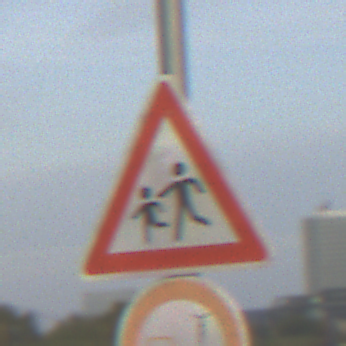
Verkehrszeichen: KinderRechts
Zusatzzeichen unten: VerbotUeberholenEinspurigeFahrzeuge
Umgebung: Outdoor, Urban
Tageszeit: SunriseSunset
Wetter: PartlyCloudy
Licht: Natural
Jahreszeit: NotSpecified
Kontrast: LowContrast